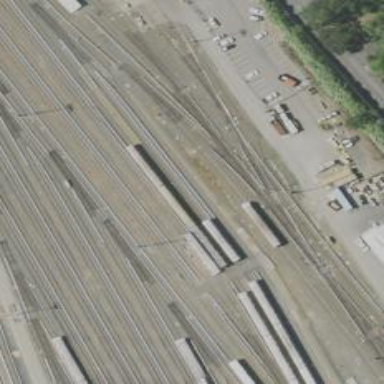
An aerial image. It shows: Electrified rail in service yard.